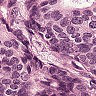
Metastatic tissue present: yes